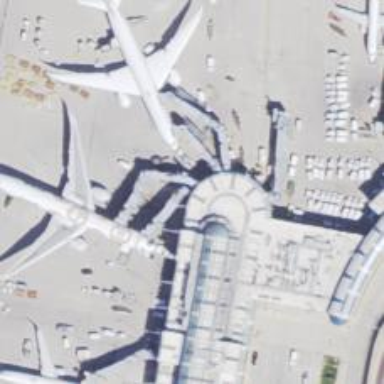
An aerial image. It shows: Airport gate.